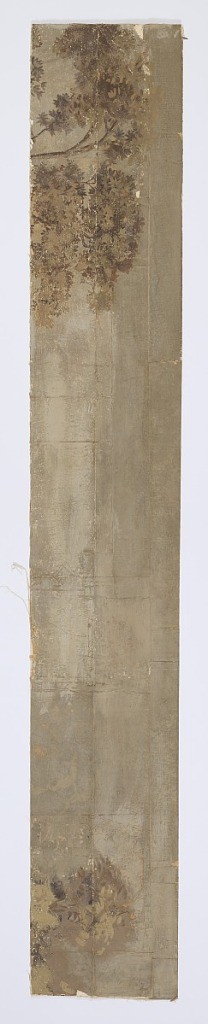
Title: "Vues d'Italie" [Bay of Naples]
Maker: Dufour et Leroy
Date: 1815–20
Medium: Block-printed
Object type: Scenic
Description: In sepia tones. Tree top in the top section of panel, with another tree or bush in the foreground.